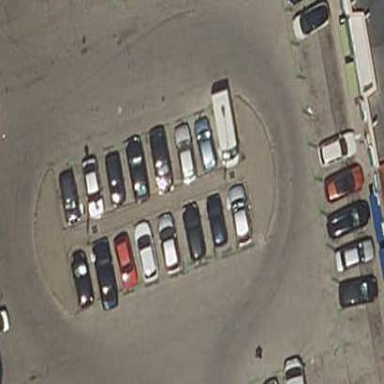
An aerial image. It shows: Parking available on the street side.